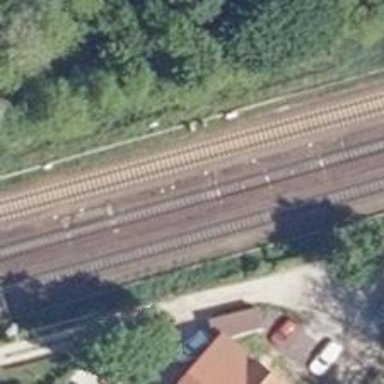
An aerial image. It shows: Railway track with contact lines for electrification.